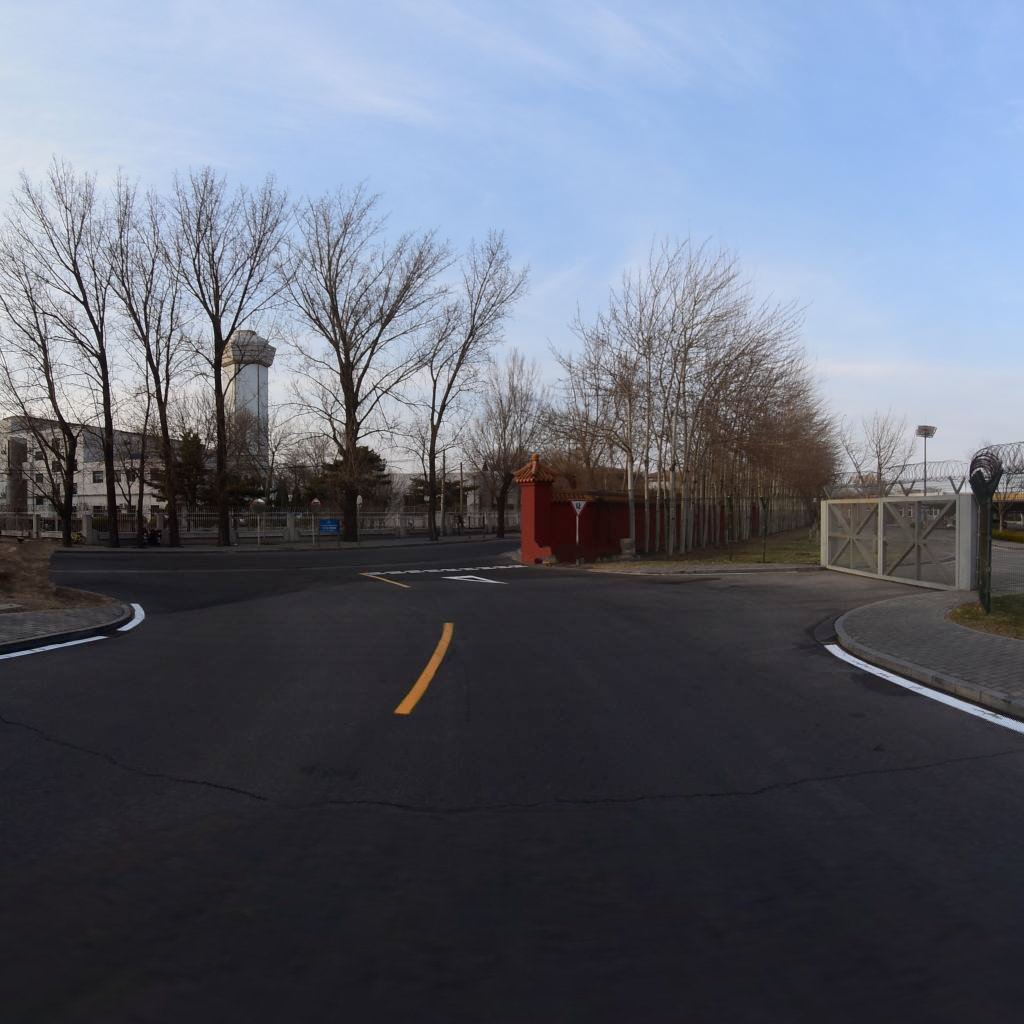
Region: Chaoyang
Road damage annotations: transverse crack, longitudinal crack